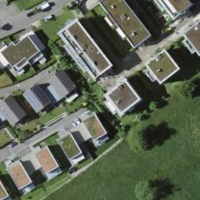
EUNIS habitat code: 55
Species observed at this site:
Allium ursinum
Cardamine heptaphylla